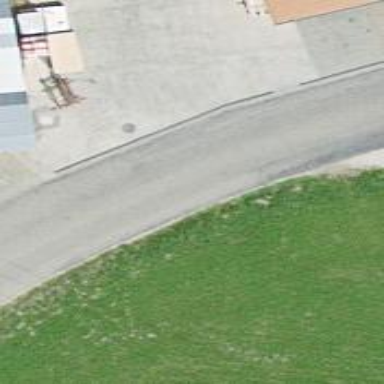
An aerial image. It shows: Unclassified road with asphalt surface.